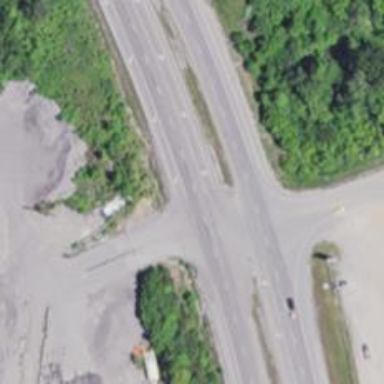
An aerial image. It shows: Trunk highway.